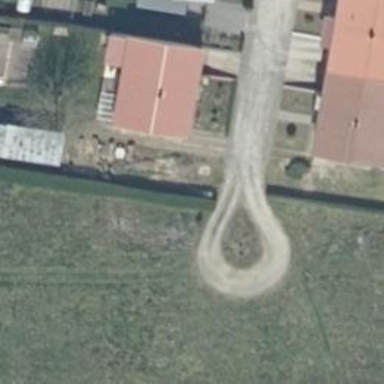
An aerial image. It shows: Turning circle on the road.